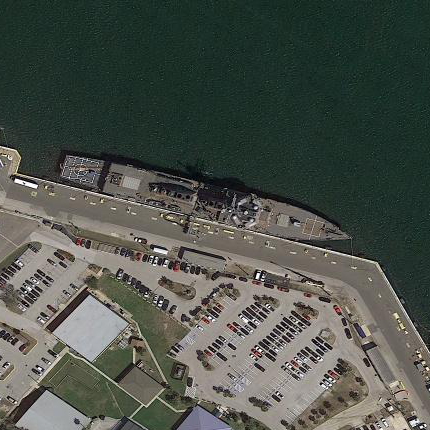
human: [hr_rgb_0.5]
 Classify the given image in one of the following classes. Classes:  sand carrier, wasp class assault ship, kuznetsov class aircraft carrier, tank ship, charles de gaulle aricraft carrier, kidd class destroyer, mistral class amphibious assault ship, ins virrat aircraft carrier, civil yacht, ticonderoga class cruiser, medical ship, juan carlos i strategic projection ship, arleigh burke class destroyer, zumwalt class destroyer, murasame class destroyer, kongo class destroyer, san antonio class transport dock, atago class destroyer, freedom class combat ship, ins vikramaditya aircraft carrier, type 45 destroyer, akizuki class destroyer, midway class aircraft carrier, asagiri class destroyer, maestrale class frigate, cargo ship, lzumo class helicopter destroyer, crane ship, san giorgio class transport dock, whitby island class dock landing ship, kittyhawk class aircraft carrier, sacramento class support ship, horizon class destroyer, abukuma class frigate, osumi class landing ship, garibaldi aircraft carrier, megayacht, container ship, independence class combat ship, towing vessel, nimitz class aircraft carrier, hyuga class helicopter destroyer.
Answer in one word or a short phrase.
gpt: Arleigh Burke class destroyer